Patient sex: M
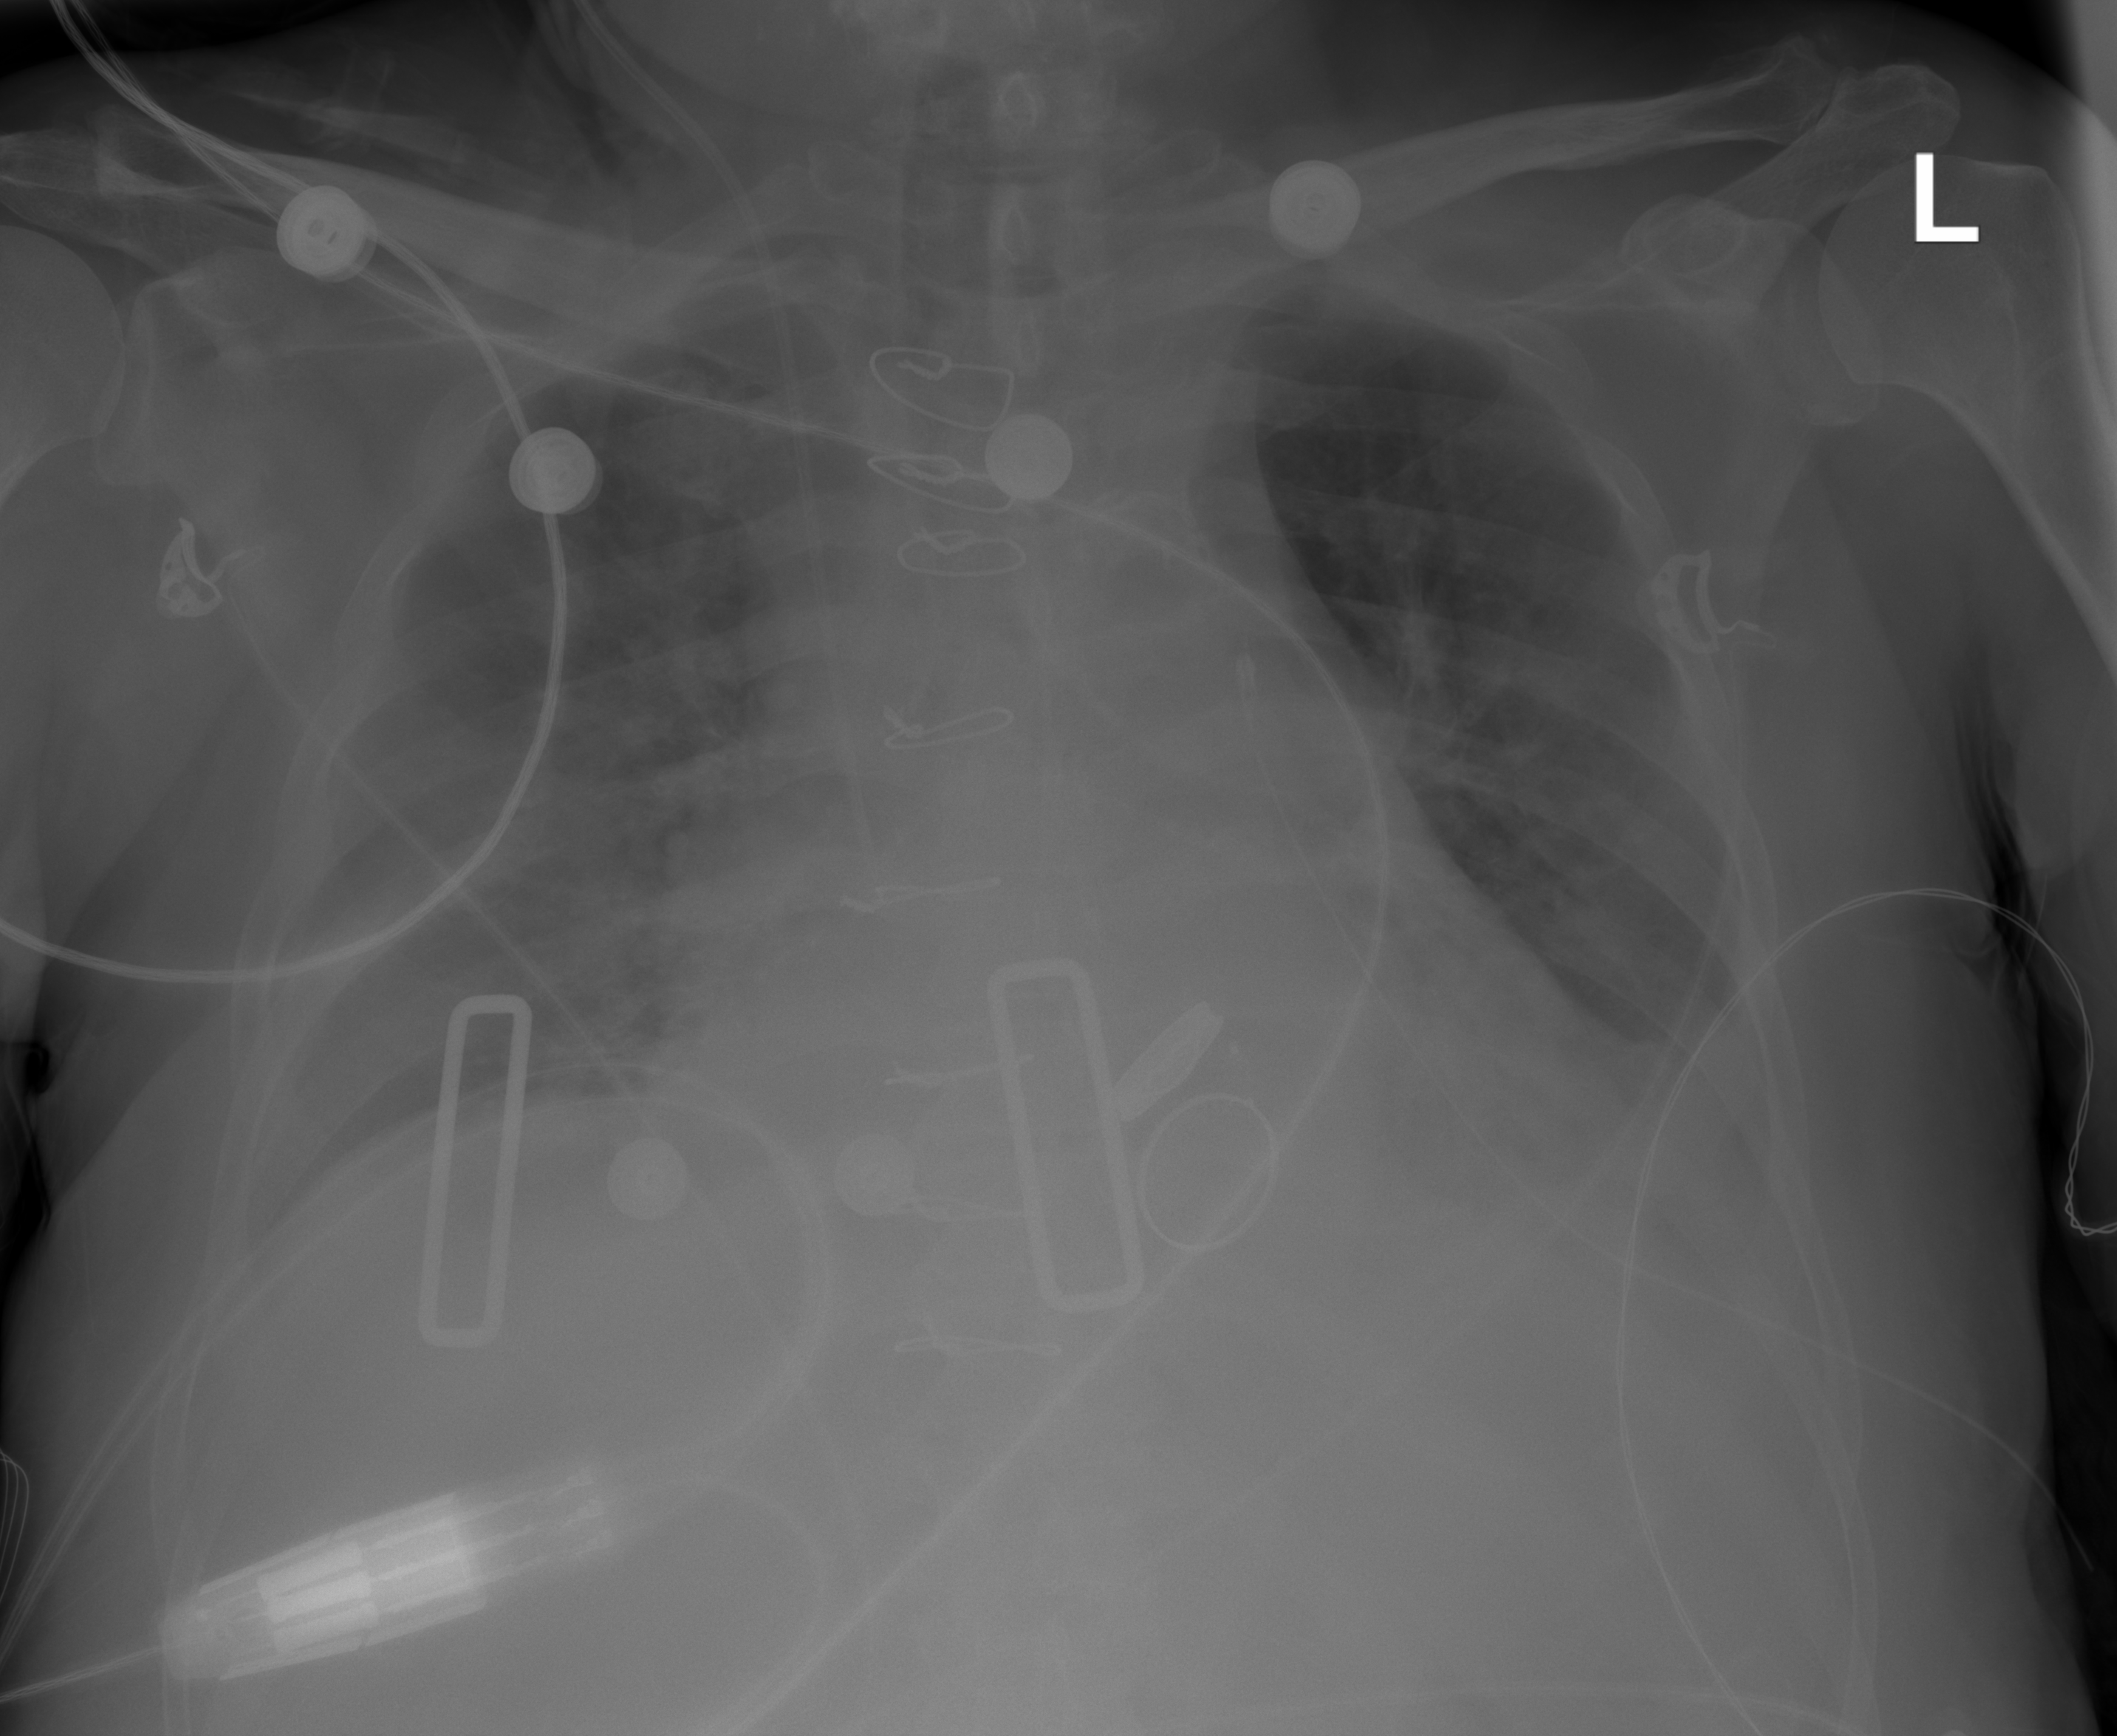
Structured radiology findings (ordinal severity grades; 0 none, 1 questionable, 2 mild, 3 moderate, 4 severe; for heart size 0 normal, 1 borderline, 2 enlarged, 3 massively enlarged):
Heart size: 2
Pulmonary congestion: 0
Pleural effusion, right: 2
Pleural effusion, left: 2
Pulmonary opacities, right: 0
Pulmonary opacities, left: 0
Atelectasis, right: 2
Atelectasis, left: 2